Question: I have been searching a solution for this since 2 days but couldn't find any. My knowledge of Flex is intermediate.
I am writing on flex application where I use two elements lets call box 1 and box 2, inside a parent . There is a button which rotates parent and then I have to re-arrange these two child boxes with a particular way.

As the image shows initially parent box direction is horizontal and box 1, box 2 direction is vertical. When I rotate parent box with 90 degree I need to do perform following task:
-
What I did => I tried quite a few ways of doing this for example though its for z-ordering sometimes it works. But still I am in search of proper solution.
Thanks in advance :)
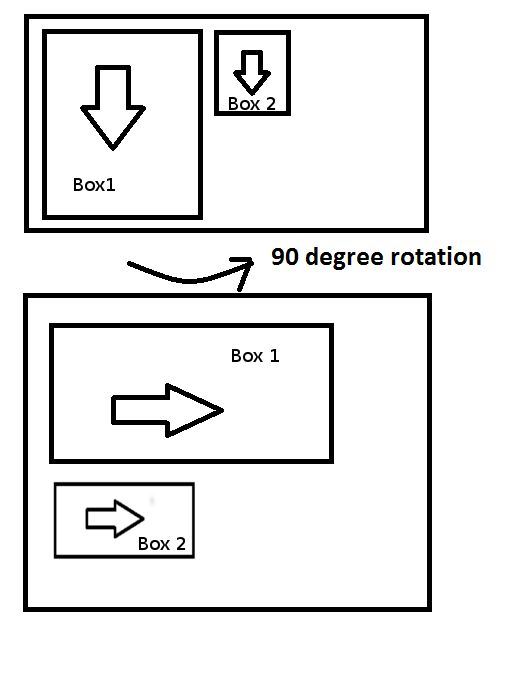
Answer: I think the problem you have is that rotation just applies rotation to the display object, while the layout logic is independent from that. Therefore, if you have a background to be rotated, I would recommend you to keep background in an isolated container and rotate it, while keep the container with those two children separately and introduce 4 states for that for every orientation (0, 90, 180, 270). Then you apply the corresponding state depending on the rotation and in that state you rotate children themselves and change their order.